Question: this is my firebase database details:

Everywhere I have found, they get all details to list view. But here I want to get all details using single value. For example: I want to get user's city, address, and dob based on their first name and print it in plain text. So not all person details at once, only for a single person.
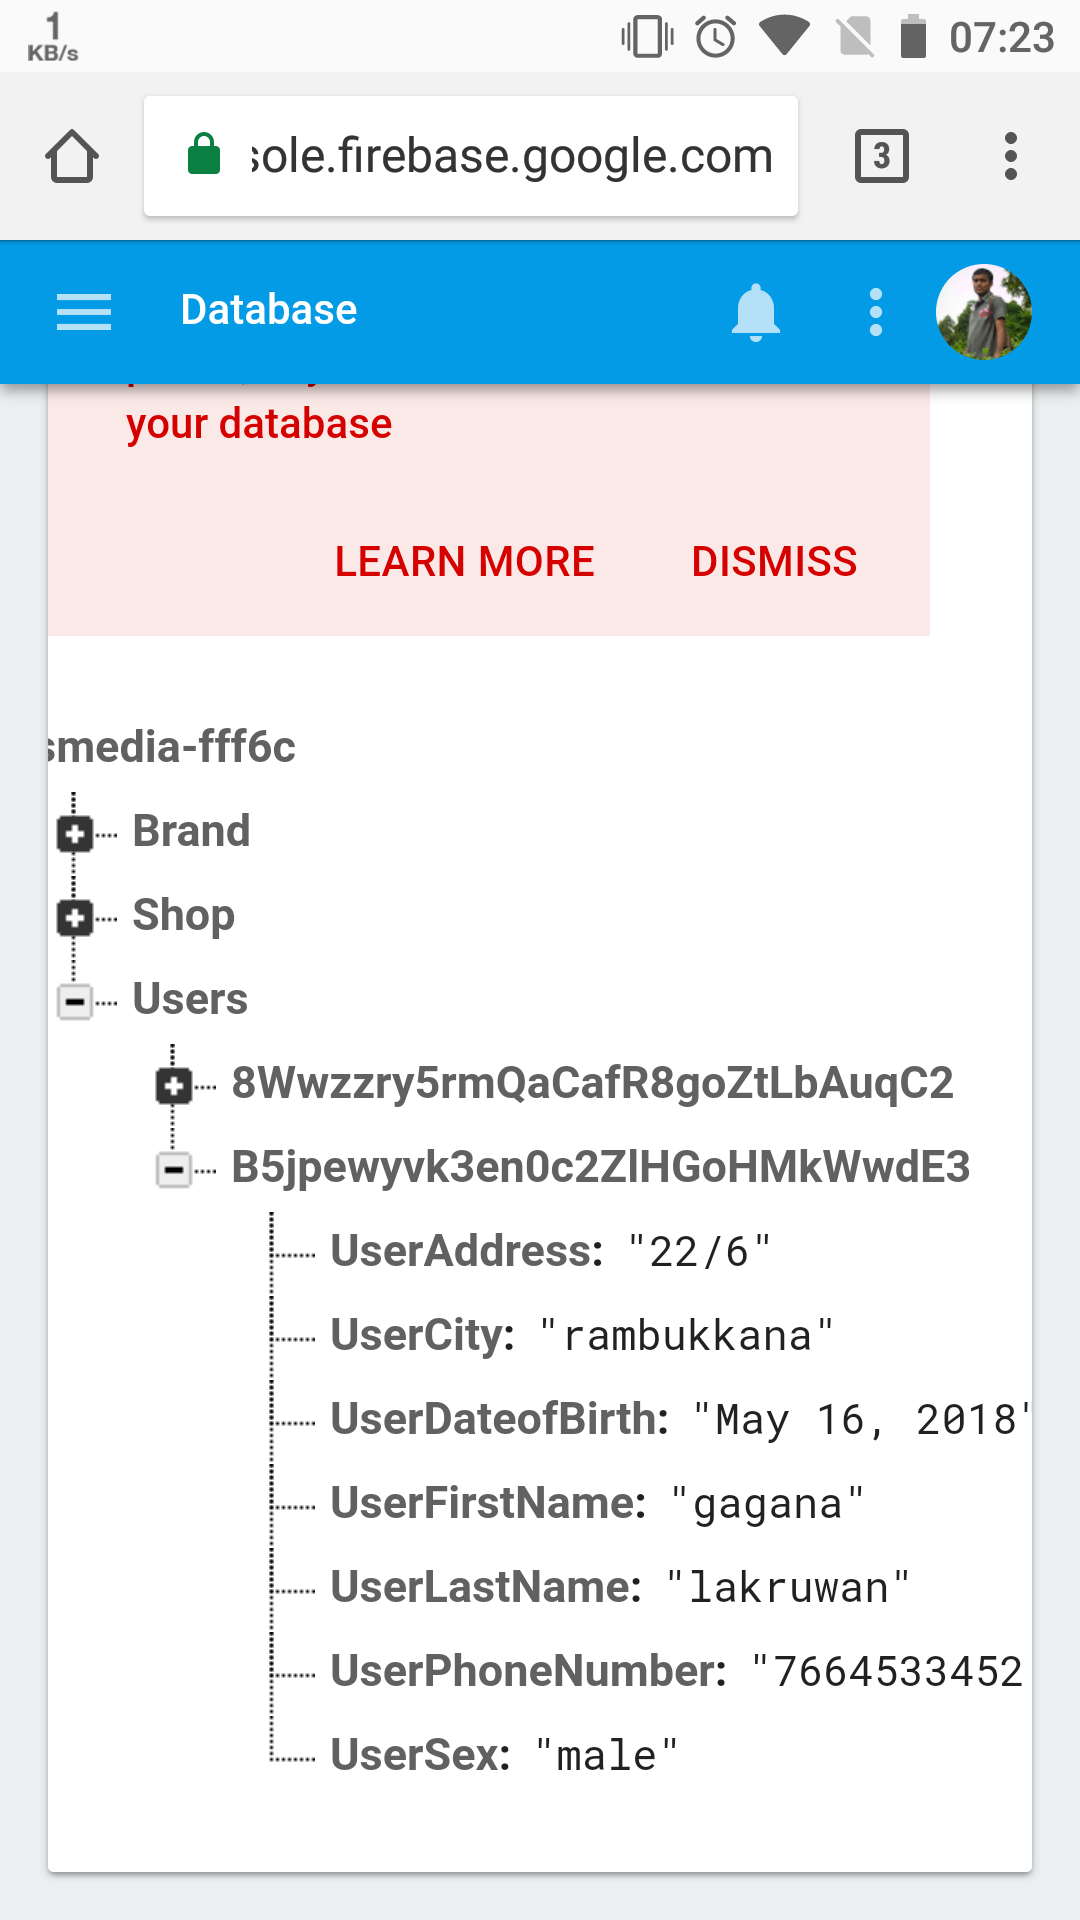
Answer: If you want to get the single value then, you should use the row key like this,
'''
val query = FirebaseDatabase.getInstance().reference?.child("Users")?.child("{that row key}")
'''
Or if you want to get the first item in that list you can use 'limitToFirst' api like this,
'''
val query = FirebaseDatabase.getInstance().reference?.child("Users")?.limitToFirst(1)
'''